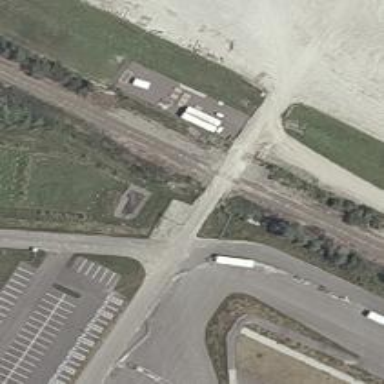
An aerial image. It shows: Railway level crossing.